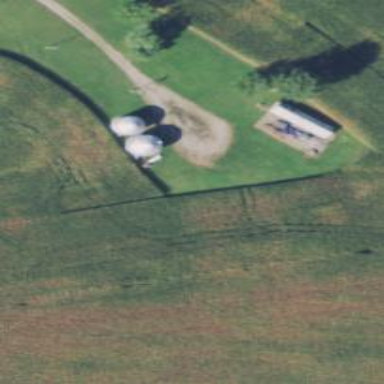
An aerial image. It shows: Silo.